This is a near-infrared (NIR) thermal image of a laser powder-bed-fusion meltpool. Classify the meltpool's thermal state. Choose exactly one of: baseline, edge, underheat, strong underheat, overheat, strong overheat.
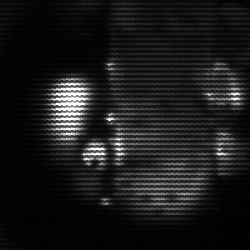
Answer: strong underheat